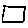
Label: square